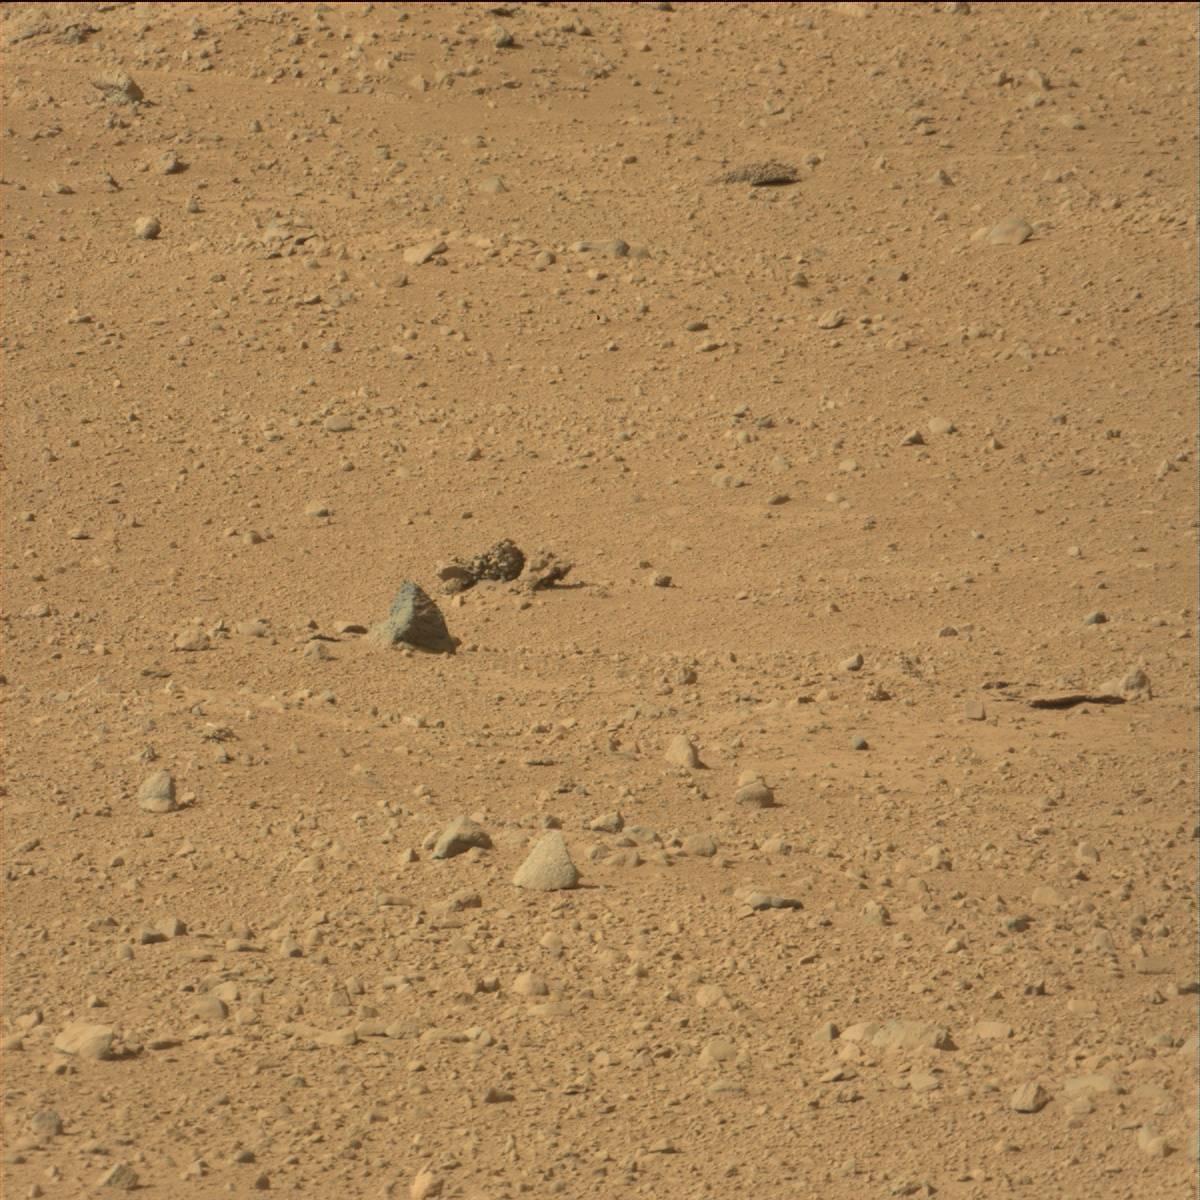
Terrain classes present: Bedrock, Rock, Sand / Soil